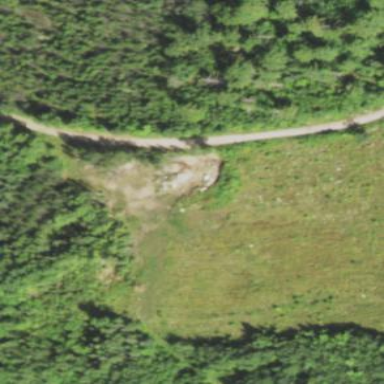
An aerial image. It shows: Quarry area.